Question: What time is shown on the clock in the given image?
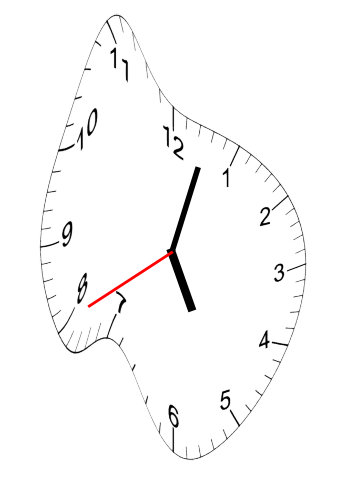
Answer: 05:02:40